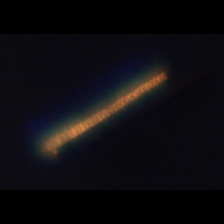
Taxon: Chaetoceros
Group: Diatoms